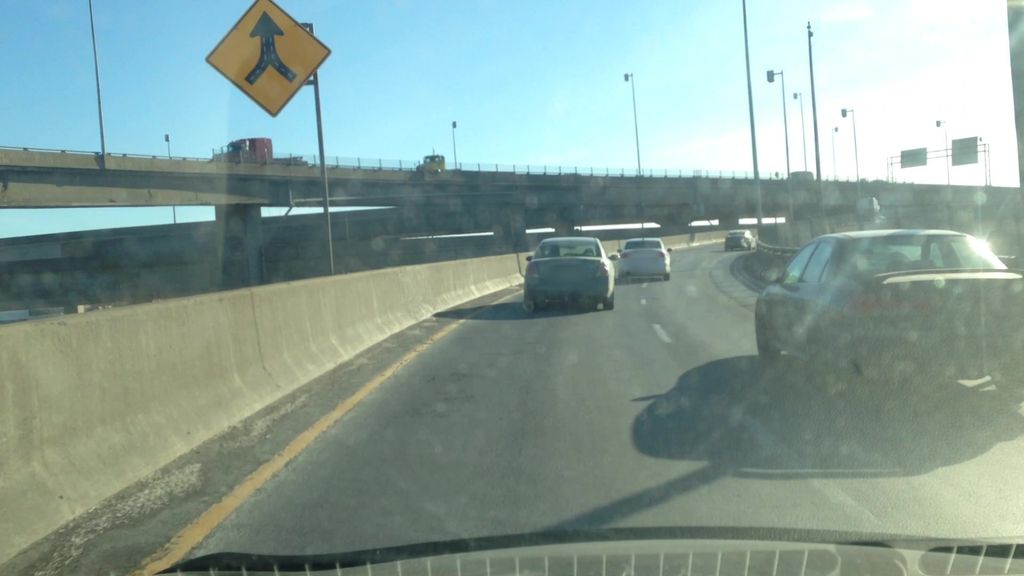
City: montreal